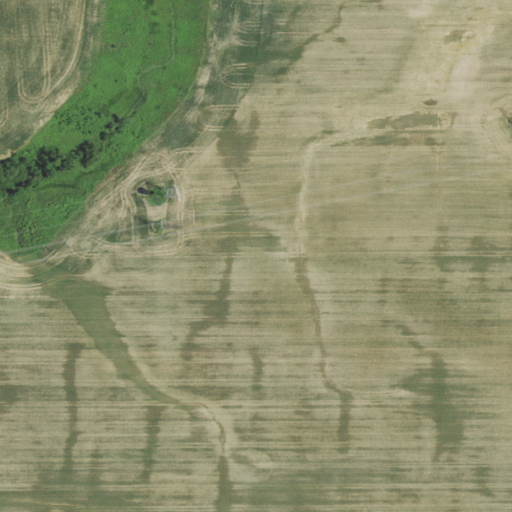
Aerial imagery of mountains in Indiana named Orrville Hills containing cultivated crops and open development